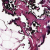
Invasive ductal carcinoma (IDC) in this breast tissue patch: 0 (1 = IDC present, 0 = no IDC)